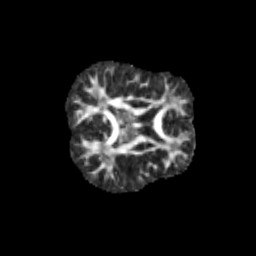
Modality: FA
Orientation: axial
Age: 10
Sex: female
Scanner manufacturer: siemens
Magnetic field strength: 3 T
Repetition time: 3.8 s
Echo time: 0.07 s